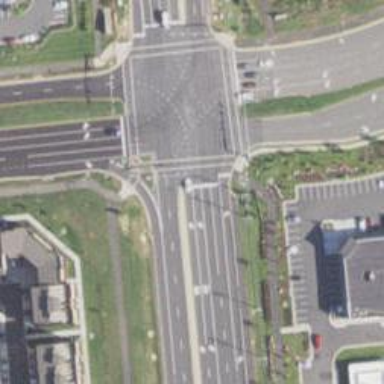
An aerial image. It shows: Crossing with line markings on the road.